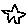
Label: star